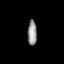
Tissue: lung
Cell type: Endothelial cells
Senescence score: 0.6118
Nuclear area (px): 228
Mean DAPI intensity: 147.491